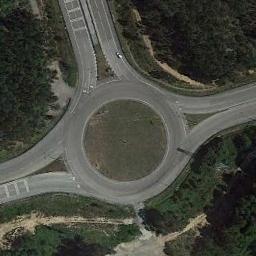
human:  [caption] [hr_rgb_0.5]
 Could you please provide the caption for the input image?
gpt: There are several moving vehicles on the road at the roundabout, With some trees and a large lawn around the roundabout .

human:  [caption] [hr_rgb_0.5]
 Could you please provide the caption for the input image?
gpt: The roundabout with three exits and entrances is in the forest .

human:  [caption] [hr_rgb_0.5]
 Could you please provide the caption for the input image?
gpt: There are many trees around the roundabout .

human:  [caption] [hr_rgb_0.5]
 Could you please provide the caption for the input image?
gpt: The roundabout is on the grass next to trees .

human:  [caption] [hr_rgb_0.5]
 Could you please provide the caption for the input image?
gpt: There are green meadows around the roundabout .